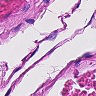
Metastatic tissue present: no